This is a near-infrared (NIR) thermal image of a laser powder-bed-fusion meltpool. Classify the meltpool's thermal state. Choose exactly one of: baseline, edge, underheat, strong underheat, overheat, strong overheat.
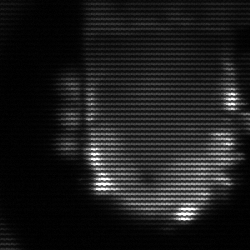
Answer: baseline